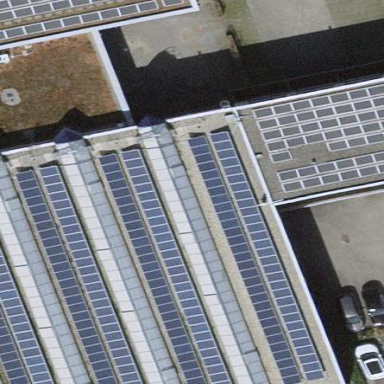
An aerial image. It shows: Solar power generator using photovoltaic method with solar photovoltaic panel types.